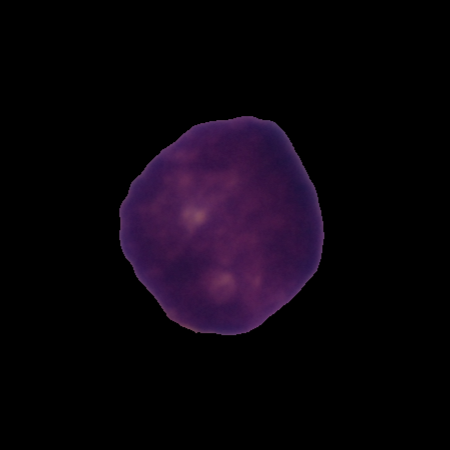
Label: cancer